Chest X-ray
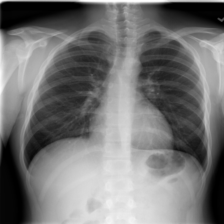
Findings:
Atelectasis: negative
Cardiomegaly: negative
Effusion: negative
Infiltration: negative
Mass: negative
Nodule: negative
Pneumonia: negative
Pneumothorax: negative
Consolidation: negative
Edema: negative
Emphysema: negative
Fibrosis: negative
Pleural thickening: negative
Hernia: negative